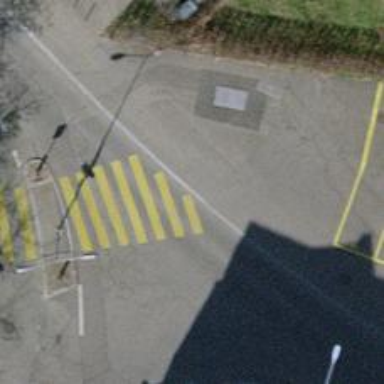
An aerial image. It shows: Kerb serving as barrier.